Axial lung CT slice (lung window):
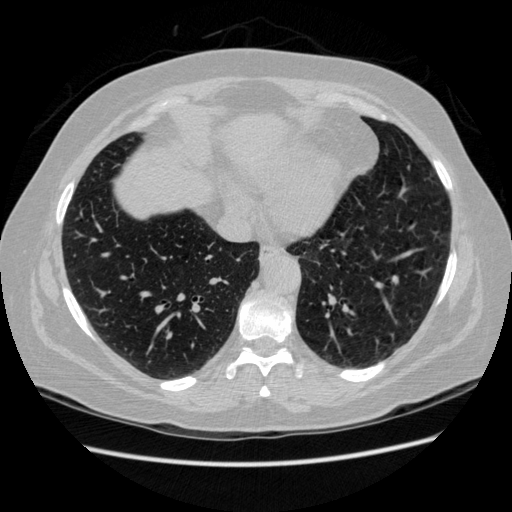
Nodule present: no